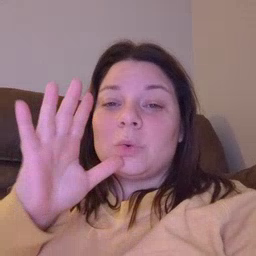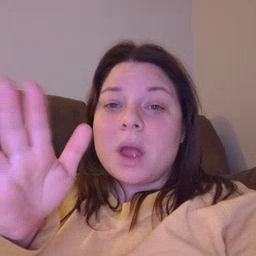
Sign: grandma